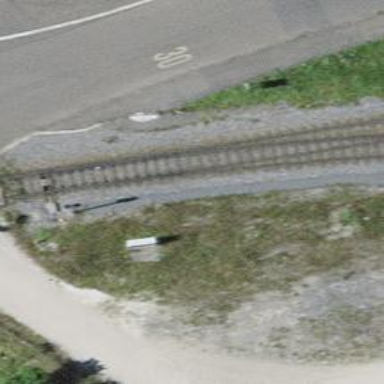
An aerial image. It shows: Railway switch.